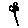
Label: flower